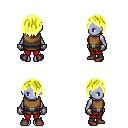
a pixel art fantasy rpg character, female body template, dark elf, purple skin, leather chest armor, red pants, gold bangs hairstyle, metal gloves, maroon shoes, four views (front, back, left, right), 2x2 character sprite sheet, small pixel art, hard edges, no anti-aliasing